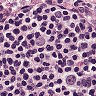
Metastatic tissue present: no